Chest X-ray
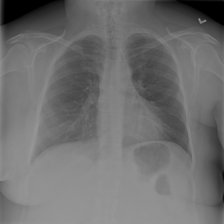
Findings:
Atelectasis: negative
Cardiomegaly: negative
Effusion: negative
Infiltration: positive
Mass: negative
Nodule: negative
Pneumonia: negative
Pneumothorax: negative
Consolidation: negative
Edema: negative
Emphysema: negative
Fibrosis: negative
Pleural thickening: negative
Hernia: negative